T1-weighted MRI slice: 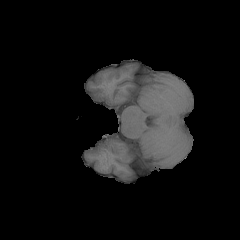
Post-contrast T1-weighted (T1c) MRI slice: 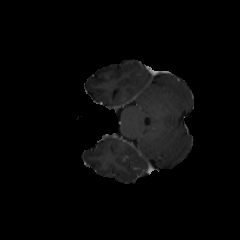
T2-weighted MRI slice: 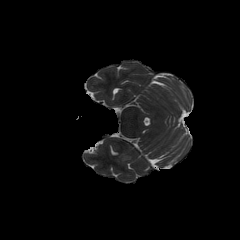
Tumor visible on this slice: no